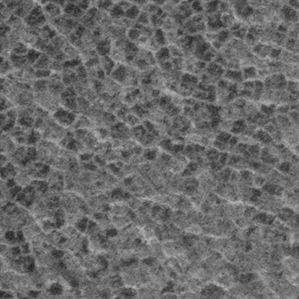
Label: frost